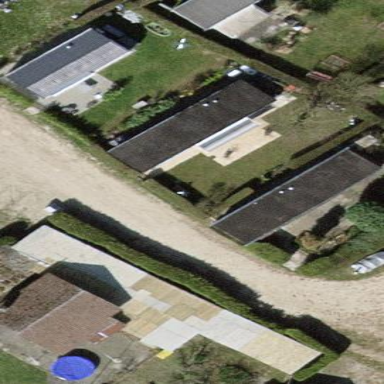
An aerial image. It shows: Static caravan building.